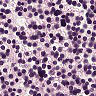
Metastatic tissue present: no